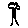
Label: tree